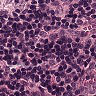
Metastatic tissue present: no